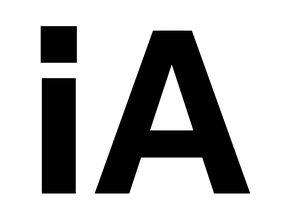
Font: InstrumentSans_Bold